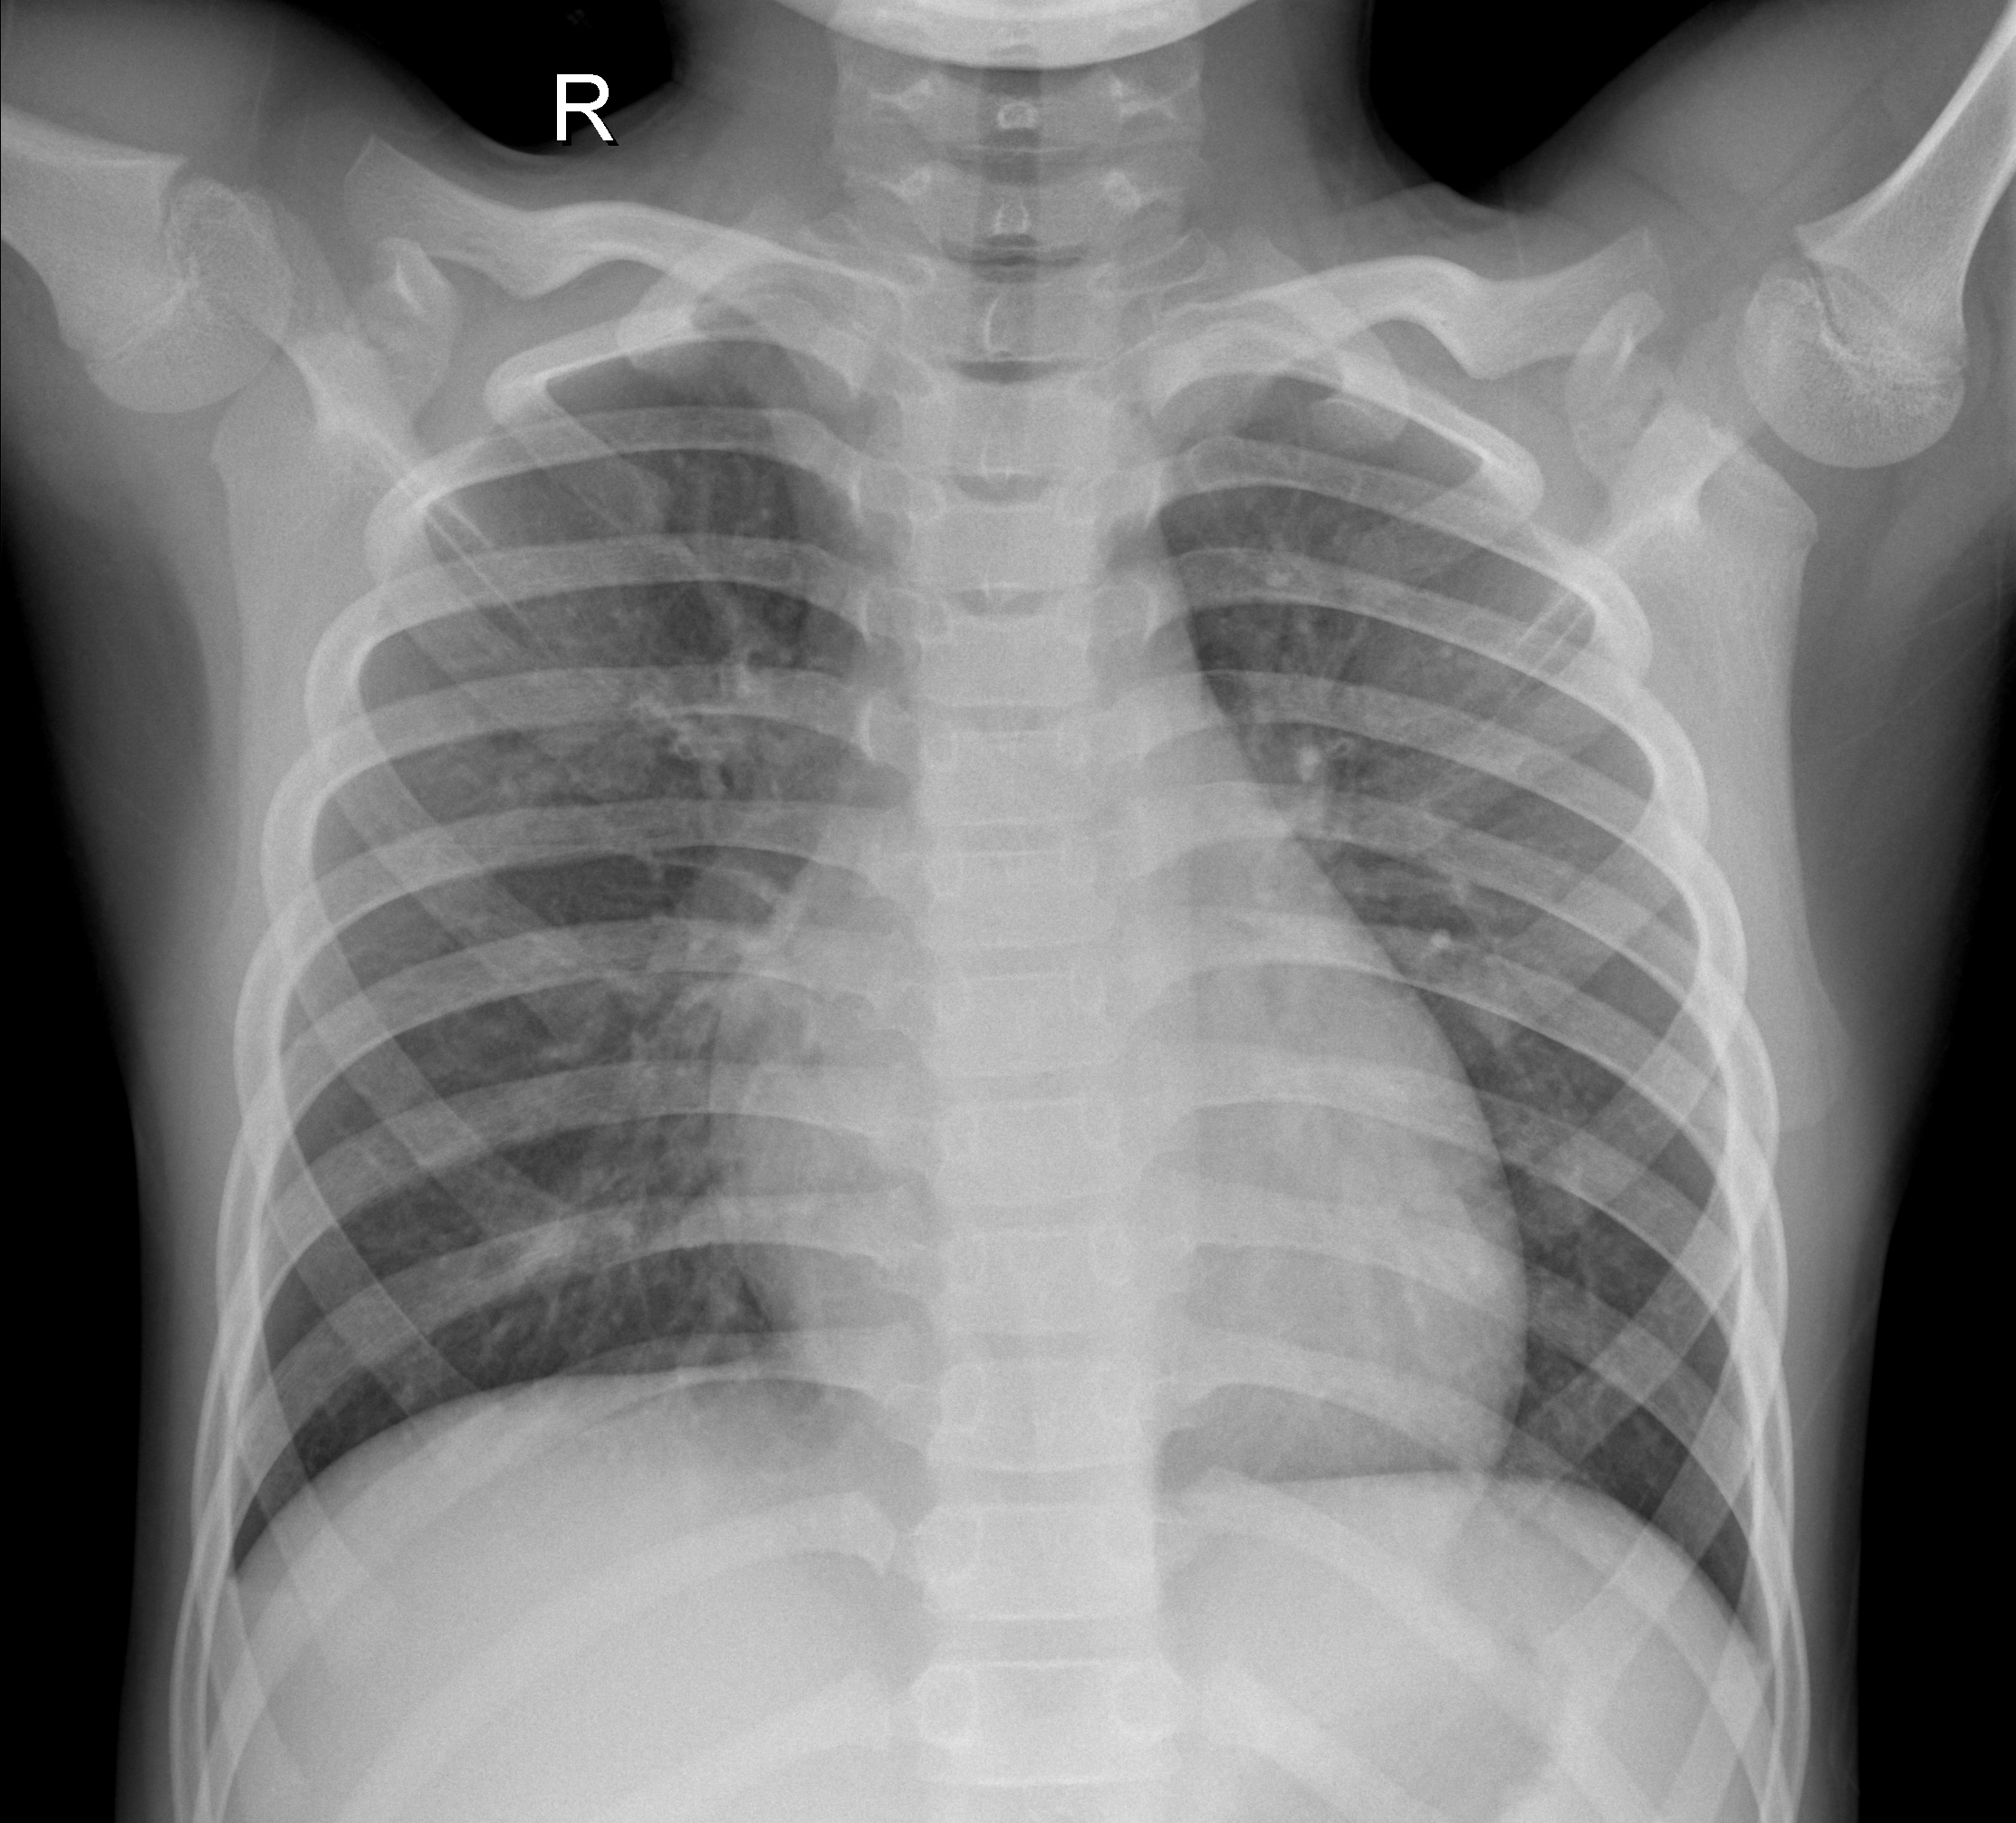
Diagnosis: NORMAL